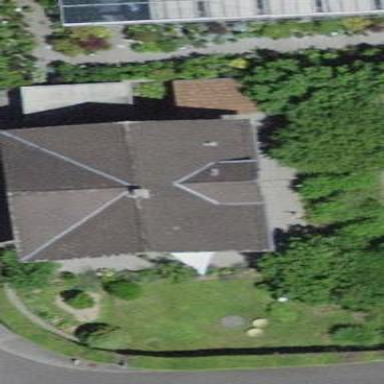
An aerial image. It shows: Residential building.